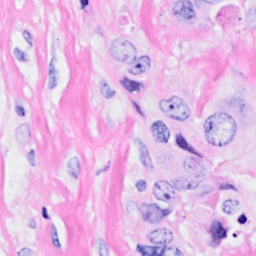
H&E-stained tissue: Breast